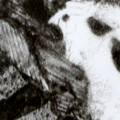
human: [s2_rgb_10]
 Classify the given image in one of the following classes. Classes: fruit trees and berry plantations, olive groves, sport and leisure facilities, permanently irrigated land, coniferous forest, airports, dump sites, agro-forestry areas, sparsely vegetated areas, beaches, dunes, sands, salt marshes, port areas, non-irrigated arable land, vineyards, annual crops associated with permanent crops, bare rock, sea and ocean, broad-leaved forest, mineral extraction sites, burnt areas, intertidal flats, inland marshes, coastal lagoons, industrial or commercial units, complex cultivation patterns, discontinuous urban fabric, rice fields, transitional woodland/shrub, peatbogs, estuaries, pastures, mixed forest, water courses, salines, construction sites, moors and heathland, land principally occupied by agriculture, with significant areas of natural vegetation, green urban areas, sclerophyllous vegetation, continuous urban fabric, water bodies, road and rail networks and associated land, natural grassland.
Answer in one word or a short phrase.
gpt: coniferous forest, peatbogs